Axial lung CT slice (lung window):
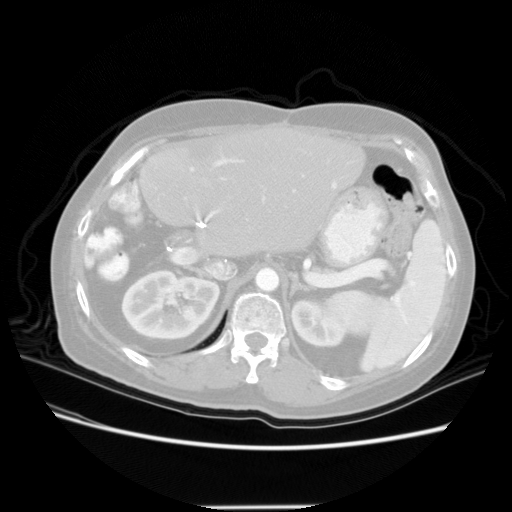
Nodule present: no